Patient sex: F
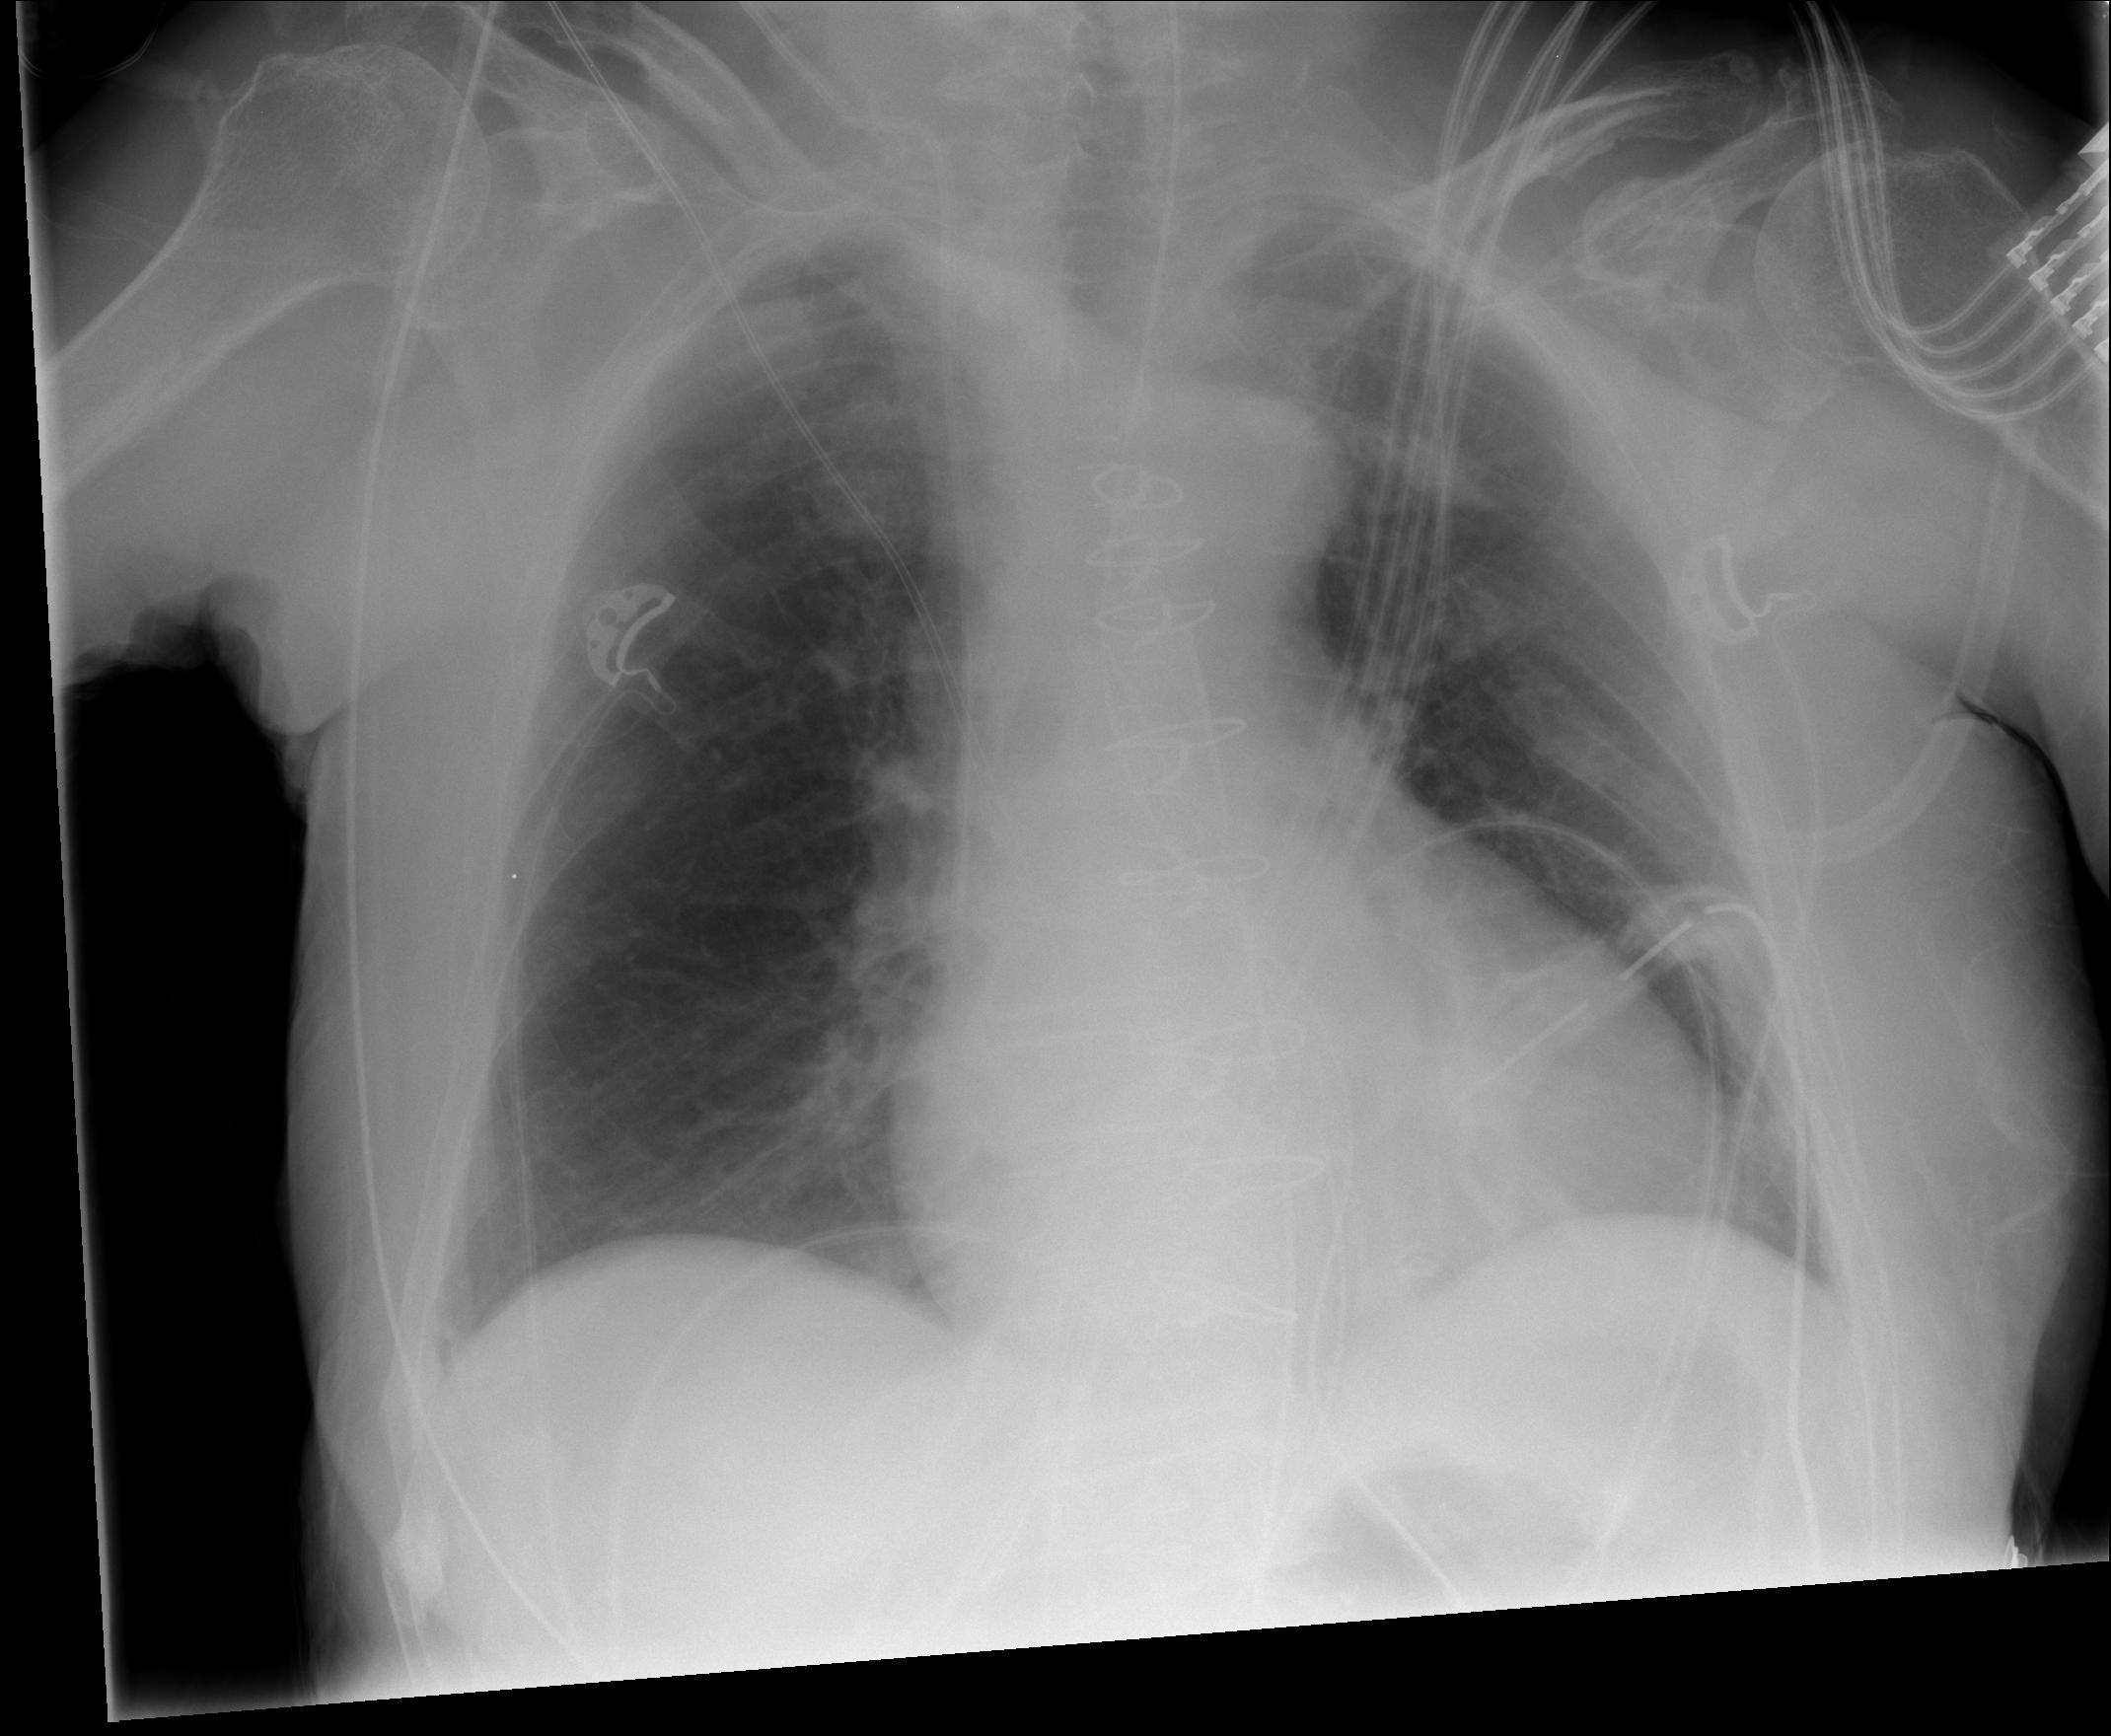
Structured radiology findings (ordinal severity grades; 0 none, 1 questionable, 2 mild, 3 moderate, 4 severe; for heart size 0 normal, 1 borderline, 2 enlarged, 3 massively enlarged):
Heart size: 0
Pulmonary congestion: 0
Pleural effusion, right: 1
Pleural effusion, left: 2
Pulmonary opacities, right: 0
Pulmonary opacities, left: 0
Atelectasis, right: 1
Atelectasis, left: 2